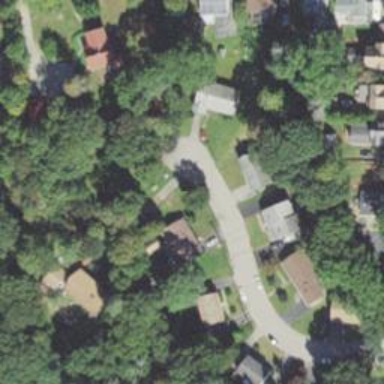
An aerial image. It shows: Residential driveway used as service road.